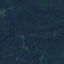
Land use / land cover: Forest